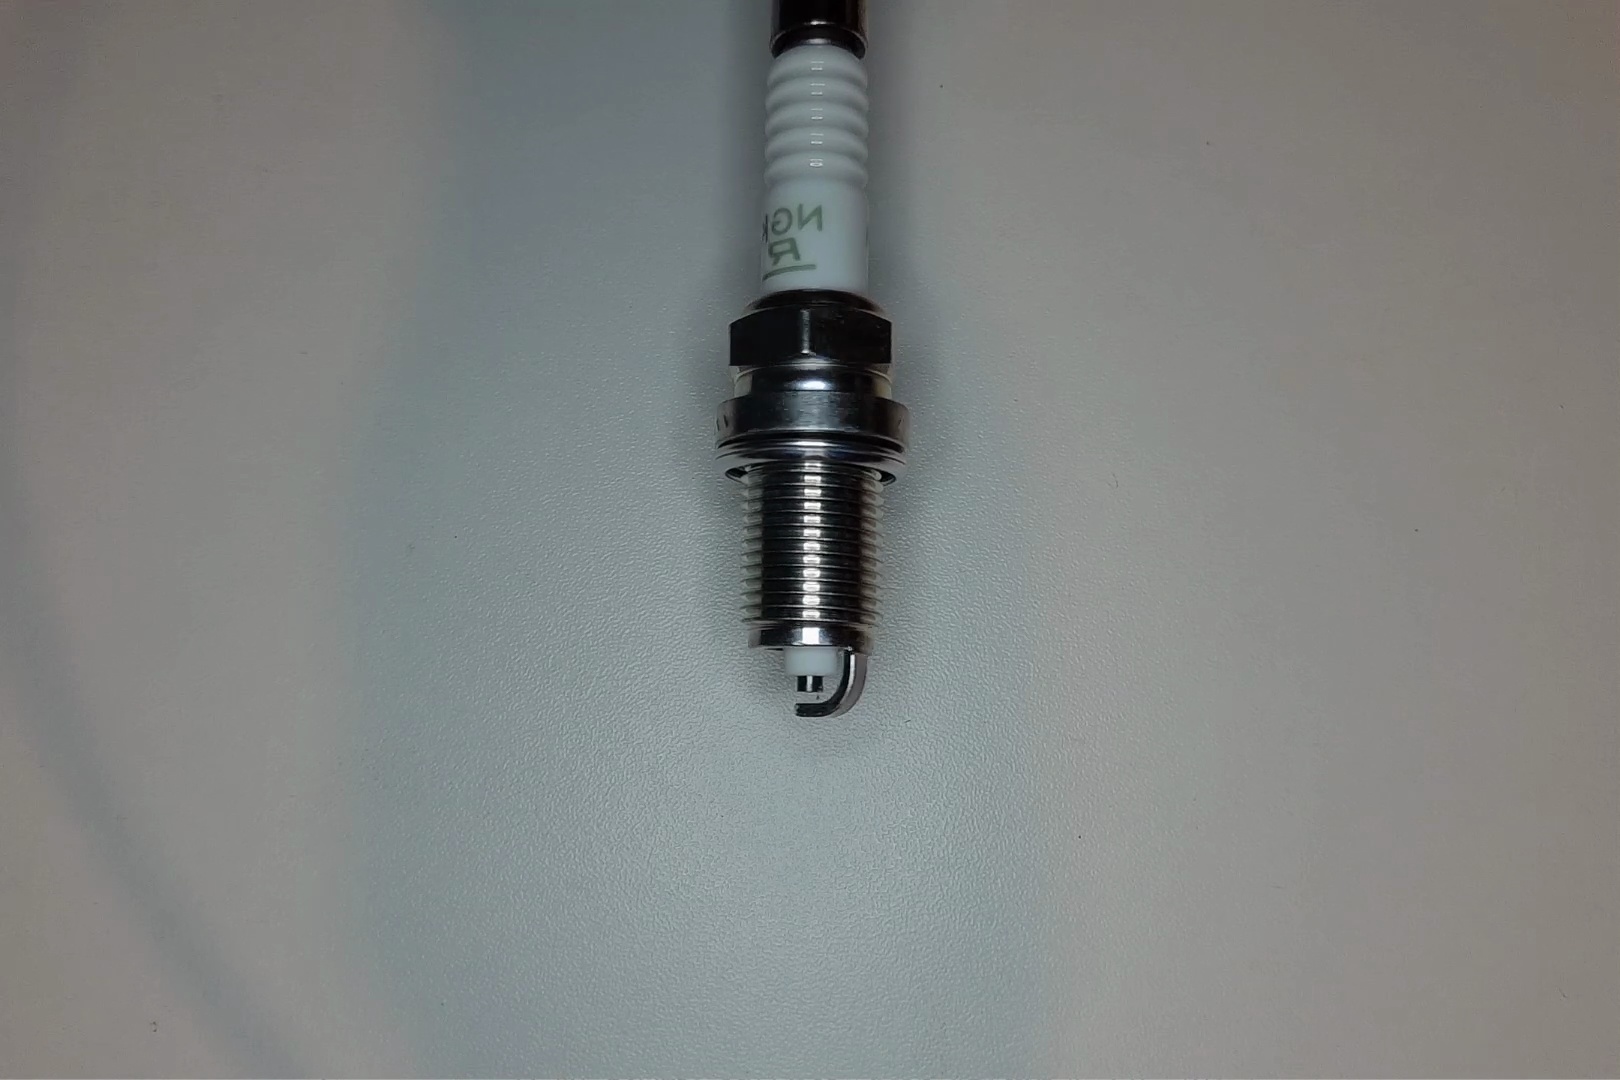
Label: no anomaly